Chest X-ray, PA view. Patient: 33 years old, sex F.
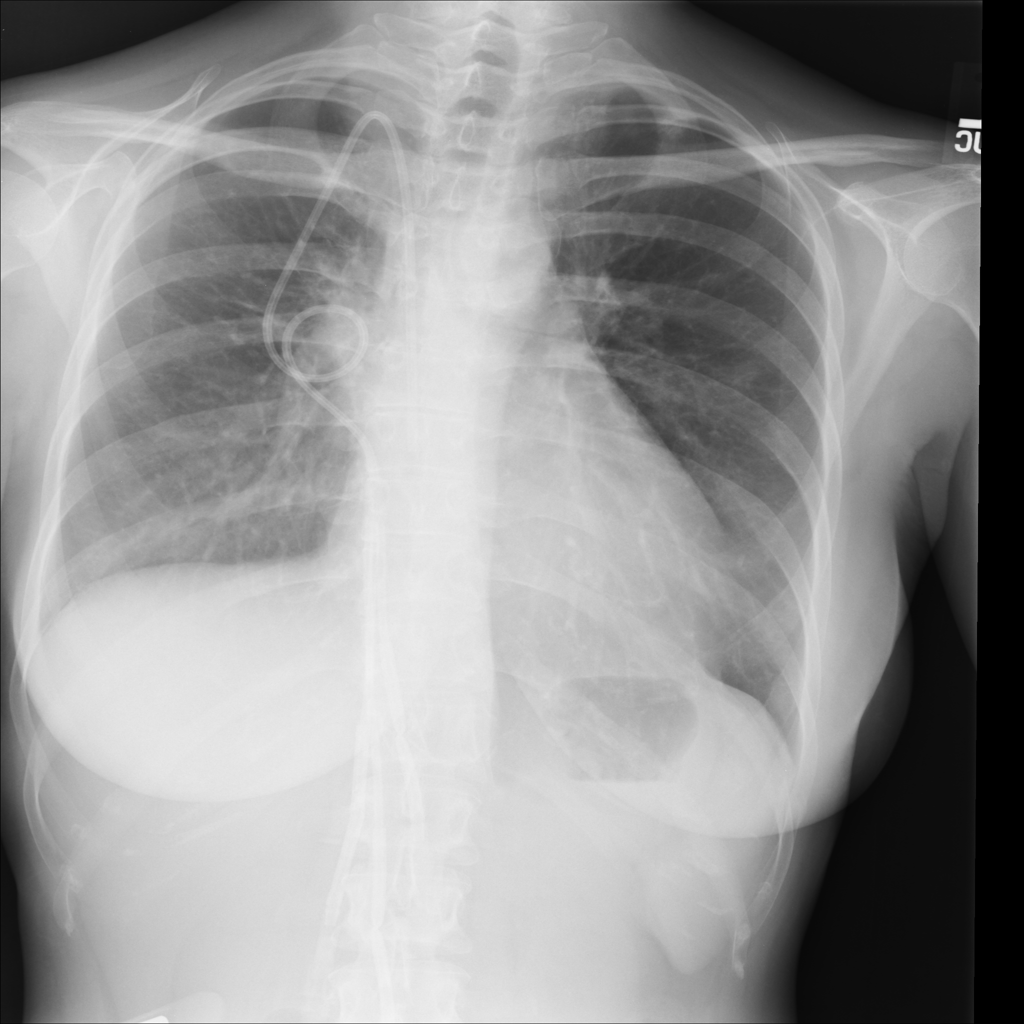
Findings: No Finding